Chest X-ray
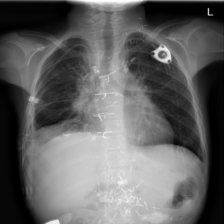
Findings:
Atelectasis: negative
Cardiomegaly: negative
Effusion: negative
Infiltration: negative
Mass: negative
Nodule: negative
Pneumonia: negative
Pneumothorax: negative
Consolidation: negative
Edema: negative
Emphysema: negative
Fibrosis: negative
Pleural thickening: negative
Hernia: negative